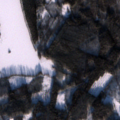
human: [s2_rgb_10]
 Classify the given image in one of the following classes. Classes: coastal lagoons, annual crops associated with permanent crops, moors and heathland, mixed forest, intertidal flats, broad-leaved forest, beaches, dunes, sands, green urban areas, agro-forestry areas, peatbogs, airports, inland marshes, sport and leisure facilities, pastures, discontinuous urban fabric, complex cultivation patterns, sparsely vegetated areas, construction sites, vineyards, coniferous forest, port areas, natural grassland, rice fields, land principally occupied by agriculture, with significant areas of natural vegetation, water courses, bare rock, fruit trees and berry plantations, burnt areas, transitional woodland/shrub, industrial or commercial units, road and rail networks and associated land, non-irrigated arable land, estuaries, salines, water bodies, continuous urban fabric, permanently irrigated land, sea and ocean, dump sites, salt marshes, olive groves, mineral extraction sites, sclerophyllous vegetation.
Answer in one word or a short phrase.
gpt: coniferous forest, mixed forest, transitional woodland/shrub, water bodies